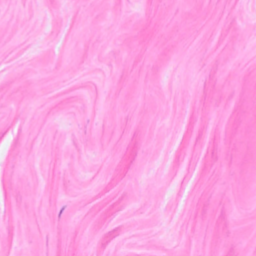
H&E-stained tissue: Breast